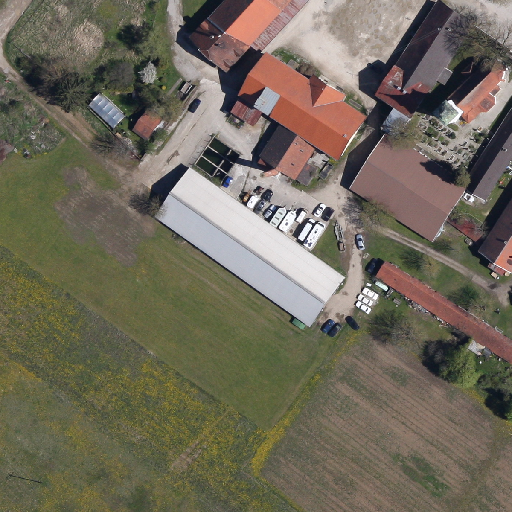
Referring expression: heavy-duty vehicle